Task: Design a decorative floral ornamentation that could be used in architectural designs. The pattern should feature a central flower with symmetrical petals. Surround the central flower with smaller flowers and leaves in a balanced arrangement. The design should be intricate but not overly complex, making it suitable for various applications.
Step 588:
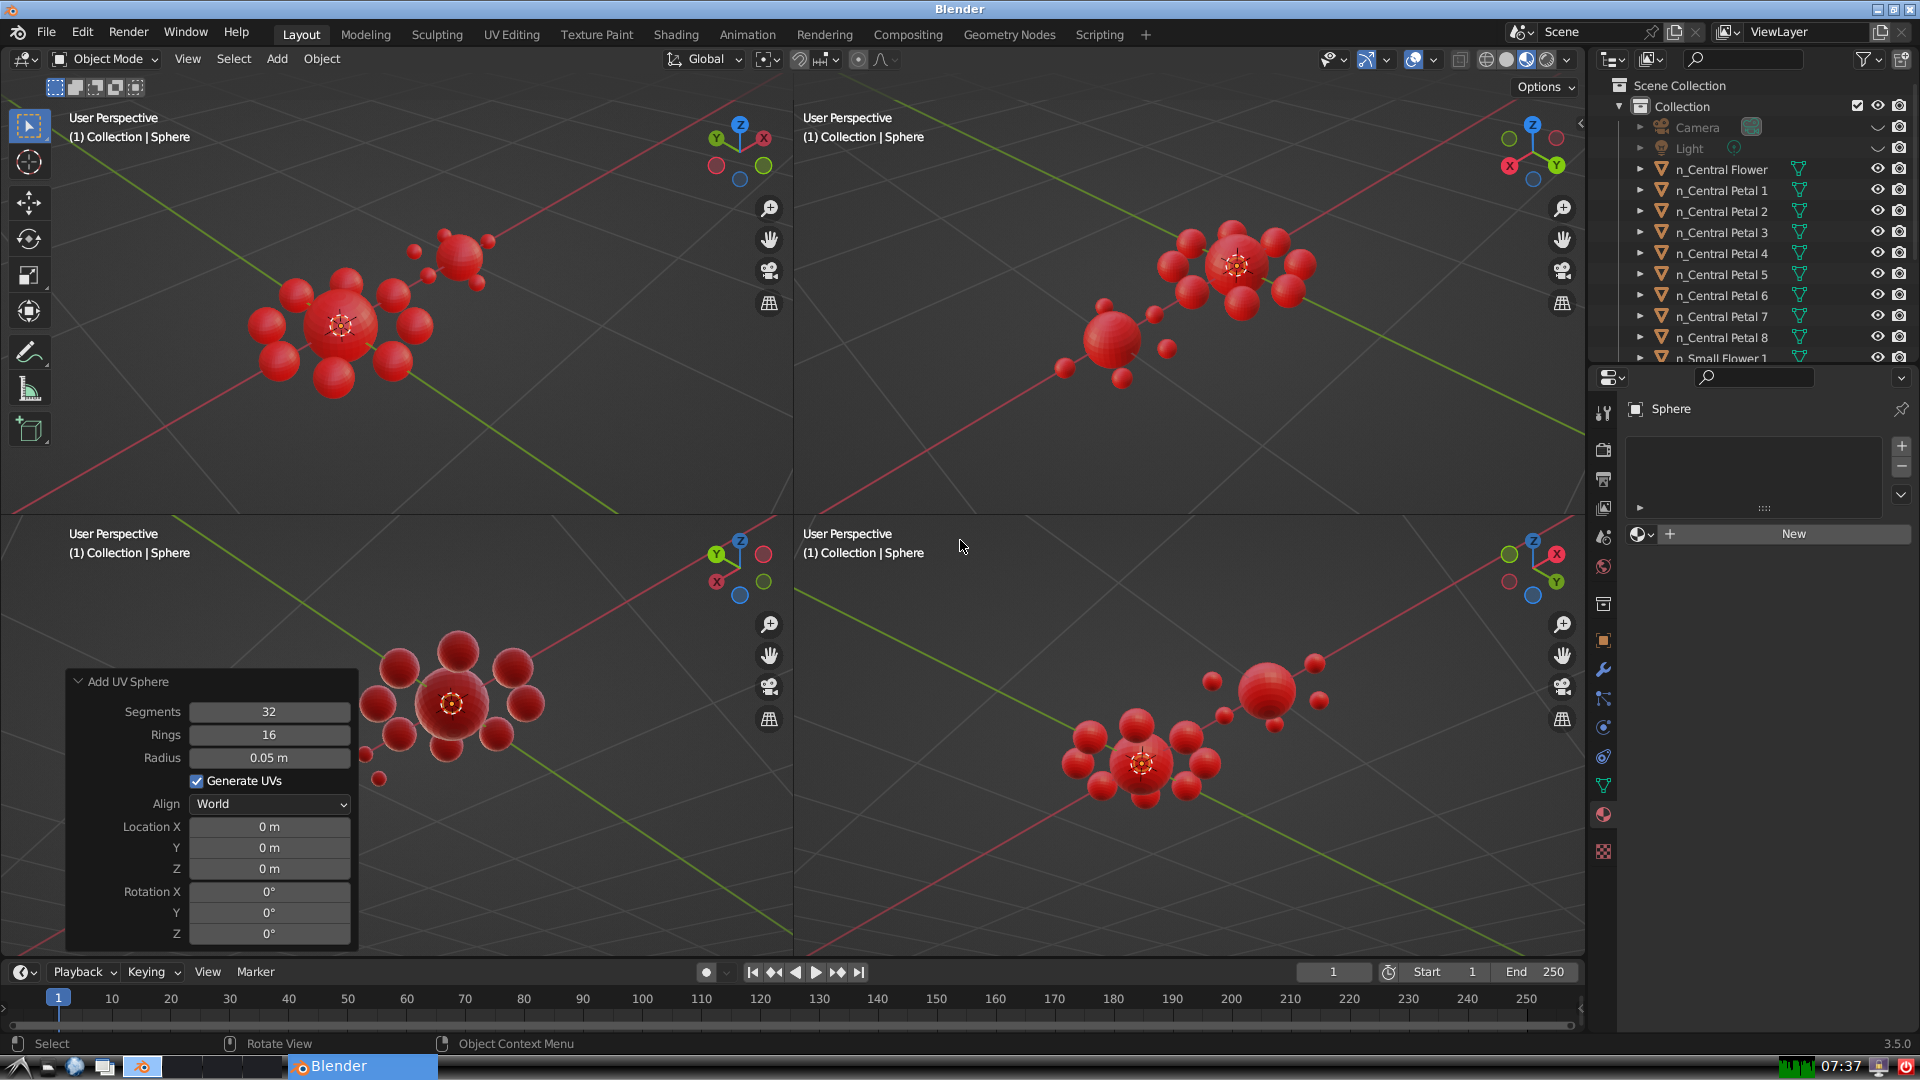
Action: {"mouse_move": [270, 827]}